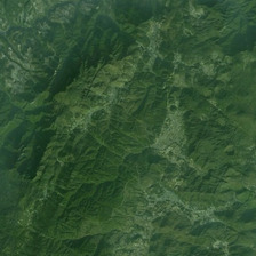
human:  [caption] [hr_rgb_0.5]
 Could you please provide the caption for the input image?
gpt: It is a quiet mountain range covered with lush forest.

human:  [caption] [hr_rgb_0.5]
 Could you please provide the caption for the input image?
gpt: It's a peaceful mountain range covered with lush forests.

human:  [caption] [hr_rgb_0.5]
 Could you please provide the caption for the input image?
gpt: is a quiet mountain range covered by a lush forest.

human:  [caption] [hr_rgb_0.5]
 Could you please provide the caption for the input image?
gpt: The mountains are verdant and quiet.

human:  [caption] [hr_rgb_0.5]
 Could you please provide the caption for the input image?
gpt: It is a quiet mountain range covered with lush forest.